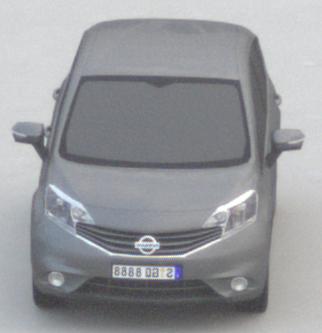
Make: Nissan
Model: Note 1.2
Detailed model: Note (E12) (10/13 - 12/16)
Model produced from: 2013/10
Model produced until: 2015/09
Doors: 5
Color: gray
Road condition: dry road
Daytime: morning or afternoon
Contrast: low contrast